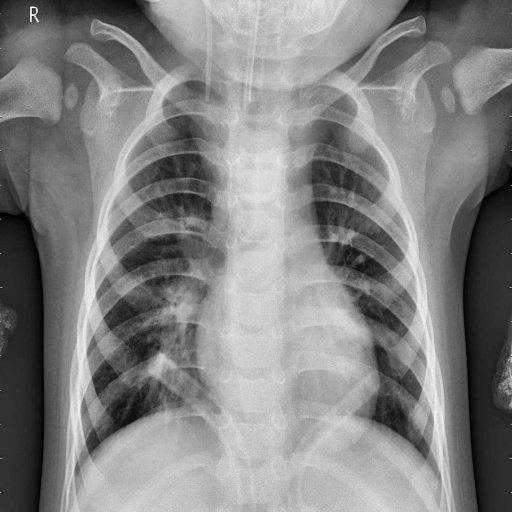
Finding: PNEUMONIA